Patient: sex M, age 48
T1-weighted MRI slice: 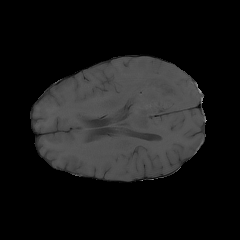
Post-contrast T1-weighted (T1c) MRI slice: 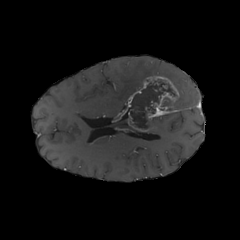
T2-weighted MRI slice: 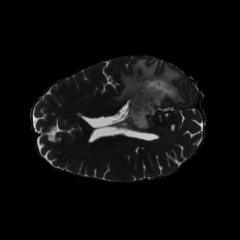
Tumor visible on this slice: yes
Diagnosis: Glioblastoma, IDH-wildtype
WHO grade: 4